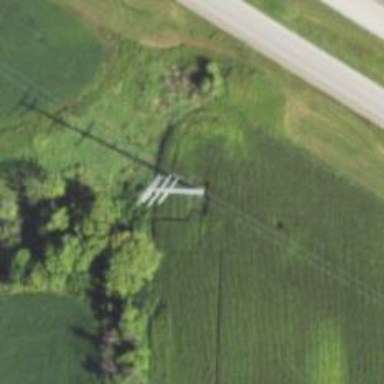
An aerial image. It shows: Power tower.